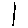
Label: line